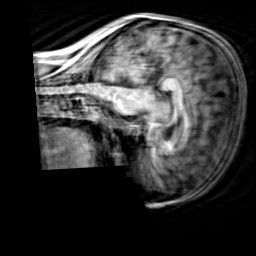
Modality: T1w
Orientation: sagittal
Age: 24
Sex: female
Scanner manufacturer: siemens
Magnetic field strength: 3 T
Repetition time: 2.3 s
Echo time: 0.00303 s